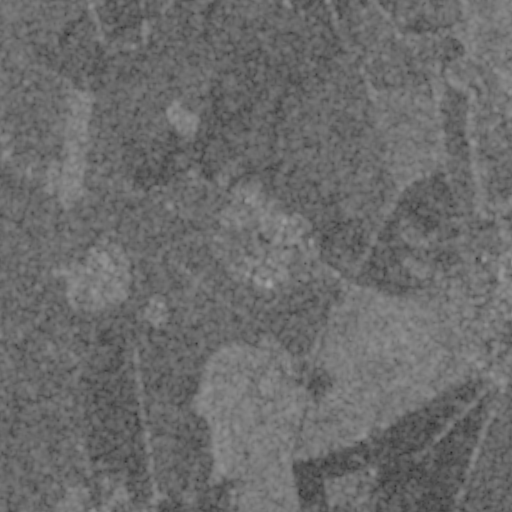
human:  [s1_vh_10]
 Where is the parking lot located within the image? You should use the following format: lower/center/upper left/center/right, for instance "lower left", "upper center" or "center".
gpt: The parking lot is located in the center right of the image.
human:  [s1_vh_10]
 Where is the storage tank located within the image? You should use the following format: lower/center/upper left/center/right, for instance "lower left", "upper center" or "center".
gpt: The storage tank is located in the center of the image.
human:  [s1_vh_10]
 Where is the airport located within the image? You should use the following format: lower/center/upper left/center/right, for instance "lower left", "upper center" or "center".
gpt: There is no airport in the image.

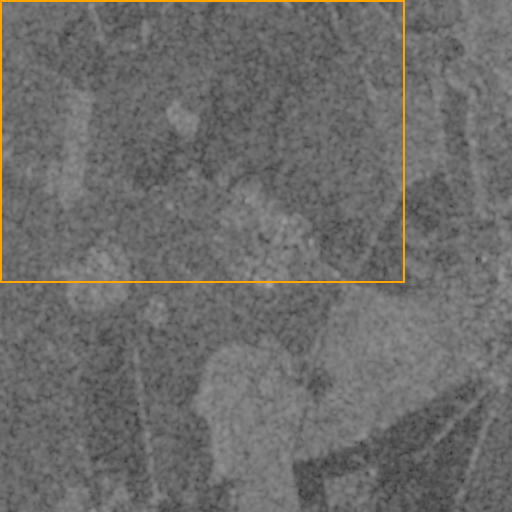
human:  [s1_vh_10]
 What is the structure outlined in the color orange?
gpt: The structure outlined in orange is a crop field.
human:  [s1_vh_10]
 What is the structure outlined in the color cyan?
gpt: There is no cyan outline.